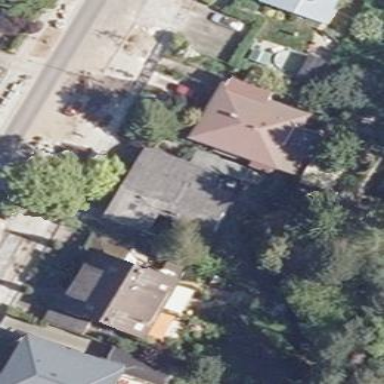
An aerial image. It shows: Detached building.